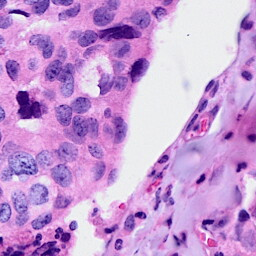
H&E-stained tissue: Breast